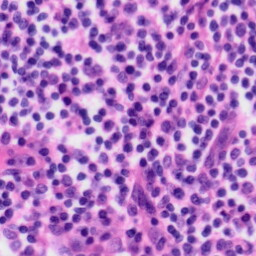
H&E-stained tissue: Tonsil